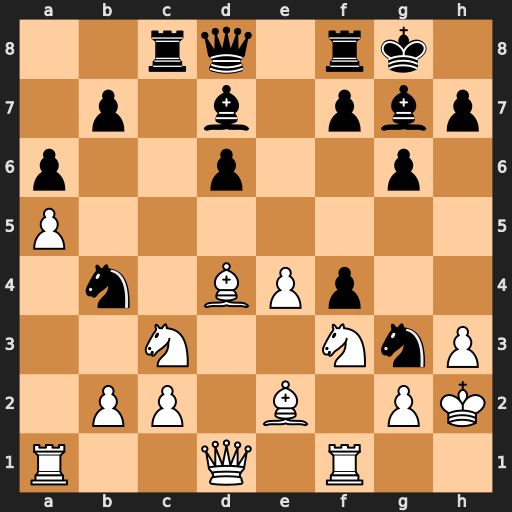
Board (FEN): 2rq1rk1/1p1b1pbp/p2p2p1/P7/1n1BPp2/2N2NnP/1PP1B1PK/R2Q1R2
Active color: w
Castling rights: -
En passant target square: -
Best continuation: Bxg7 Kxg7 Qd4+ Qf6 Qxb4